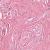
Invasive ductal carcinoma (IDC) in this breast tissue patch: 0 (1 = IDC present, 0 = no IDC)